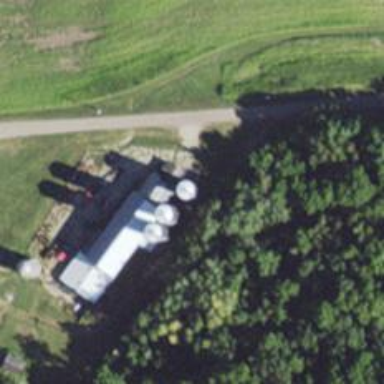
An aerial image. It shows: Silo.